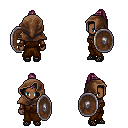
a pixel art fantasy rpg character, female body template, human, dark skin, brown robe, metal pants, white blonde long topknot hairstyle, cloth hood, leather bracers, ghillies, shield, four views (front, back, left, right), 2x2 character sprite sheet, small pixel art, hard edges, no anti-aliasing